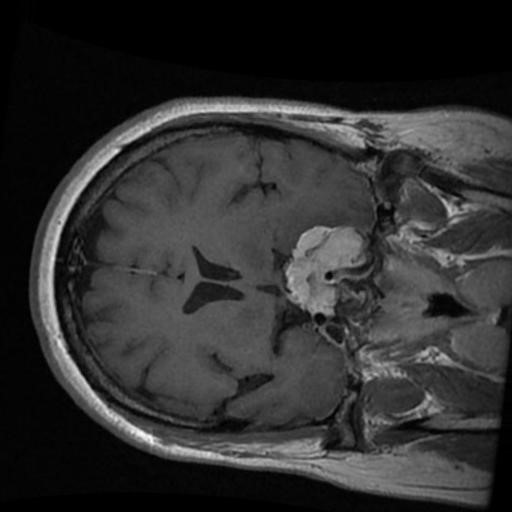
Label: brain_menin